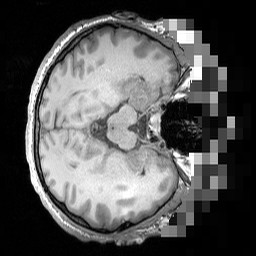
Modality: T1w
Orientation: axial
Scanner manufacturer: siemens
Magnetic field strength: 3 T
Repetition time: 1.5 s
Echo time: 0.00291 s